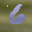
Label: 6